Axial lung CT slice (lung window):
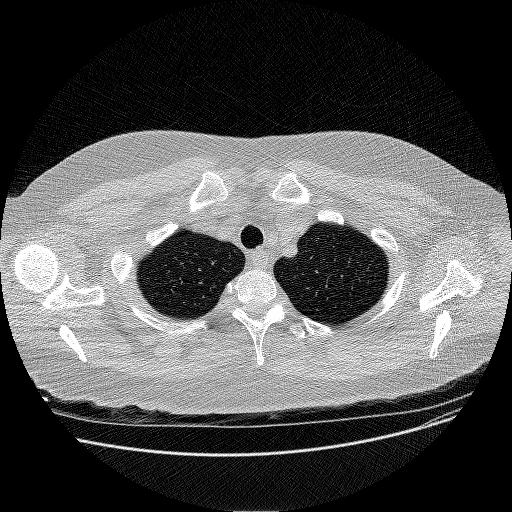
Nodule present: no